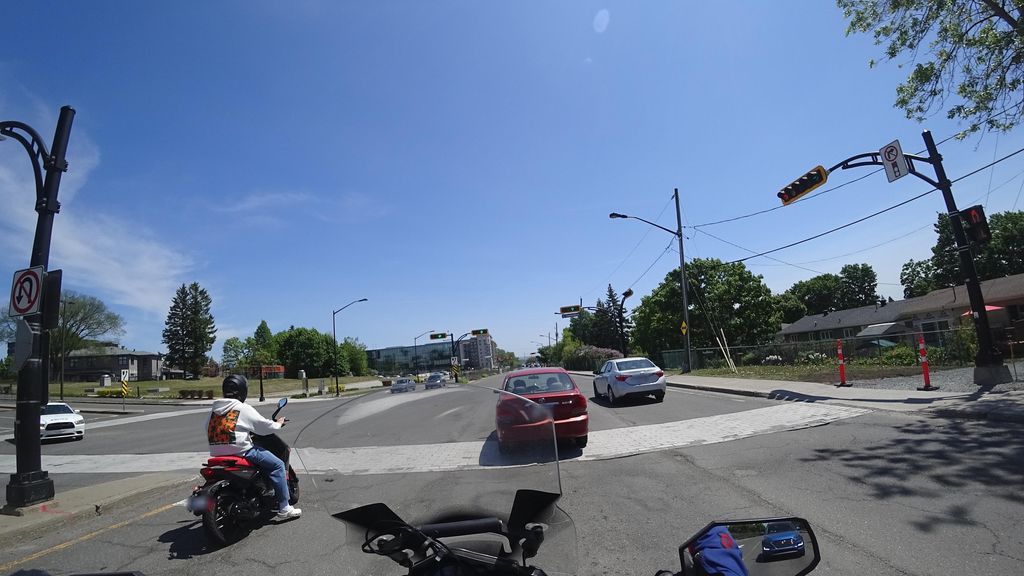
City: quebec_city